Question: does anyone know how to set up default "seeing" of specific tables after connecting to the DB? E.g. we have tables A,B,C,D and after connecting to the DB I want to see TAB with table A and TAB with table B.
Thank you

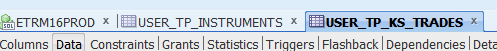
Answer: Sorry, this isn't possible today in Oracle SQL Developer.
You could submit an enhancement request to My Oracle Support or put in an idea to sqldeveloper.oracle.com